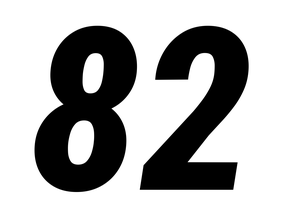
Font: Roboto-Italic_Condensed_ExtraBold_Italic